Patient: sex M, age 47
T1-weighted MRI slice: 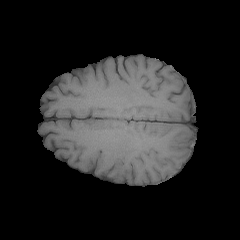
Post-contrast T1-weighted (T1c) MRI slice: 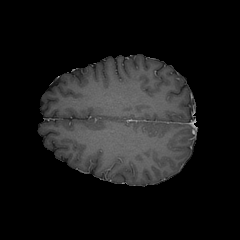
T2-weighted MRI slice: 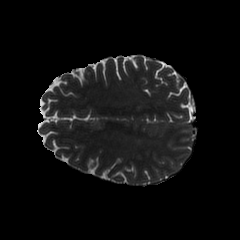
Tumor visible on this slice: no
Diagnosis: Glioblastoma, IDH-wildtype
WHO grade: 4